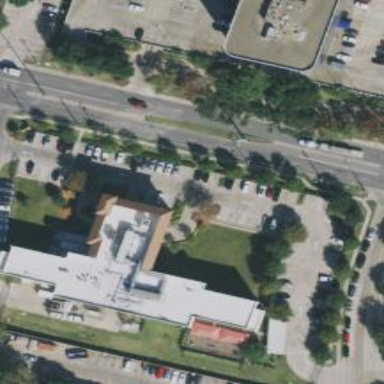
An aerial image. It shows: Healthcare facility identified as hospital.